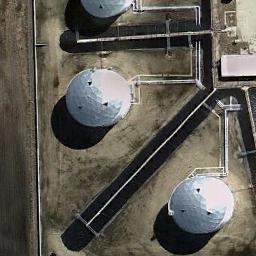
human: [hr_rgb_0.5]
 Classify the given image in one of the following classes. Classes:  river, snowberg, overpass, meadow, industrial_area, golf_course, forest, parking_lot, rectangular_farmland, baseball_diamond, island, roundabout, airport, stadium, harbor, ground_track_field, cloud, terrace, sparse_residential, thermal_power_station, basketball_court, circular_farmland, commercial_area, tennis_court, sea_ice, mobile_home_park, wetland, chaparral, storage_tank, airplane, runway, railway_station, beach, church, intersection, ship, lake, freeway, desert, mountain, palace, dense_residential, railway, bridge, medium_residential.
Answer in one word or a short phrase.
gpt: storage_tank